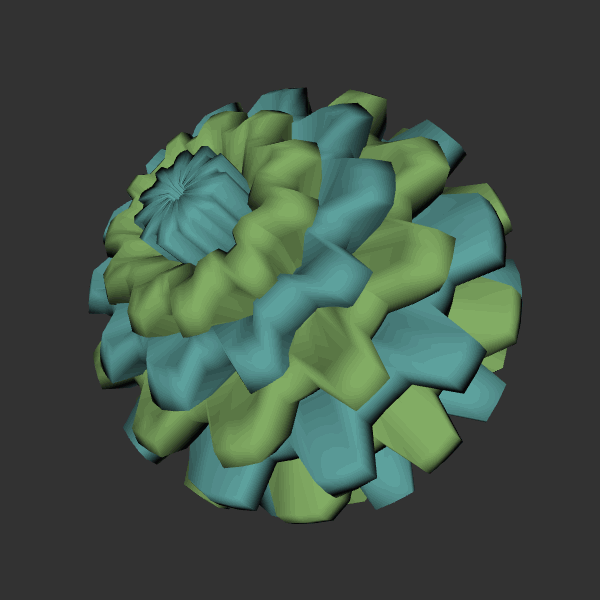
Background: dark